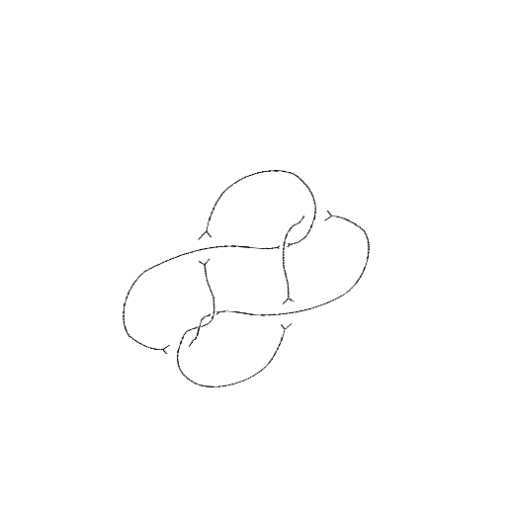
Crossing number: 7